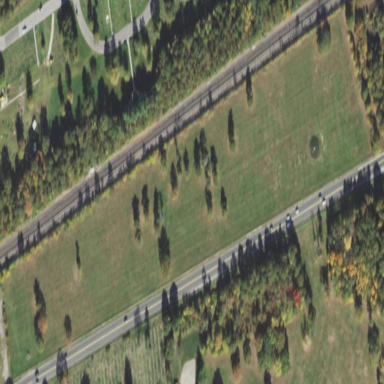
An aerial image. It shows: Grassy area that is part of St. John Cemetery (Saint Charles and Resurrection Cemeteries).